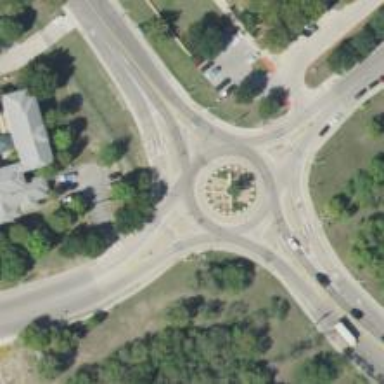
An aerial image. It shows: Tertiary road leading to roundabout.